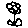
Label: flower